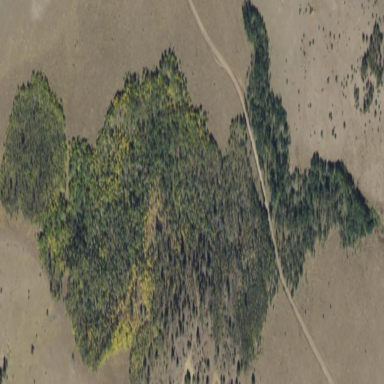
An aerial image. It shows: Woodland area characterized by broadleaved deciduous trees.